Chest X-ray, AP view. Patient: 40 years old, sex M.
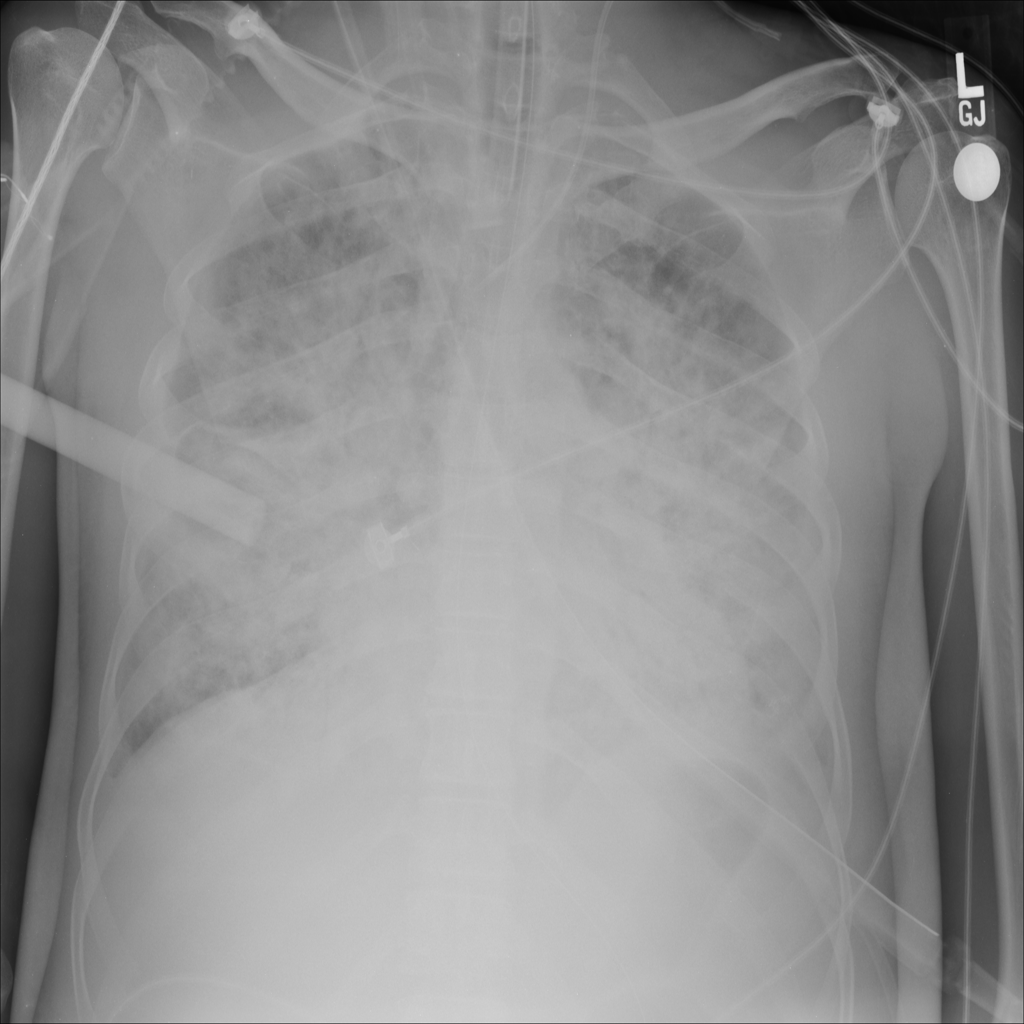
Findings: Infiltration